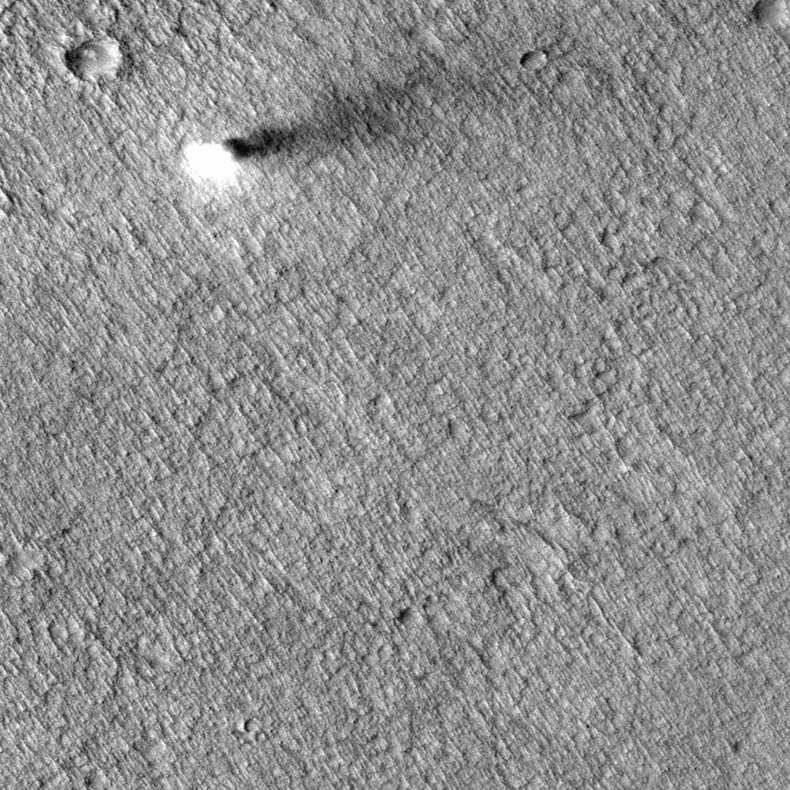
Label: dustdevil